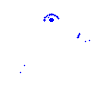
Particle: kaon